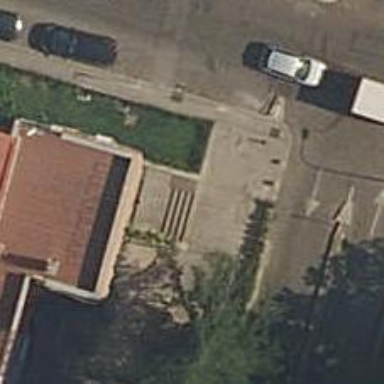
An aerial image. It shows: Footway that passes through building tunnel.